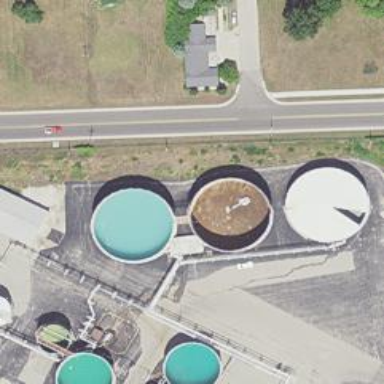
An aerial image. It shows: Storage tank that is man-made.